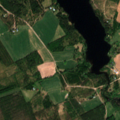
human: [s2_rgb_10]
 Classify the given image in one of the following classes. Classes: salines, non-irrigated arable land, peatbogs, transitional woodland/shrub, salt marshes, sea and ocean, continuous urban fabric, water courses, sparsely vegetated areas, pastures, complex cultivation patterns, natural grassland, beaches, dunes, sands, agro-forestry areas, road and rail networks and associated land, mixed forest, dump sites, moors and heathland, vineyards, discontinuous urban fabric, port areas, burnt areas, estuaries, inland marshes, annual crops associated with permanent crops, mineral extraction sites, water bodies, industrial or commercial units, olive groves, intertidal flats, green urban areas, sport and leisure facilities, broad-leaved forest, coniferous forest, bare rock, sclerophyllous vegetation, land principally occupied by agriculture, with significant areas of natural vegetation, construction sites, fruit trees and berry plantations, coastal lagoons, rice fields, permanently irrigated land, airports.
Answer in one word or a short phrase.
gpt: non-irrigated arable land, land principally occupied by agriculture, with significant areas of natural vegetation, coniferous forest, transitional woodland/shrub, water bodies